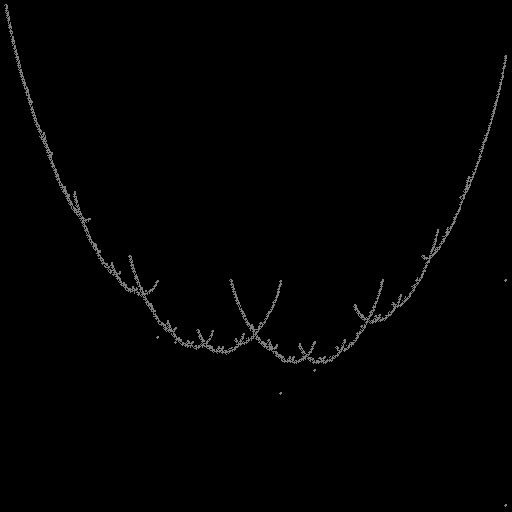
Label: a4